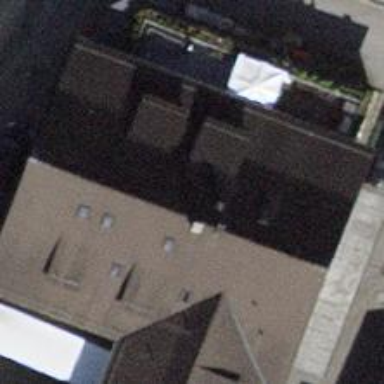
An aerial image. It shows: Convenience store inside building.